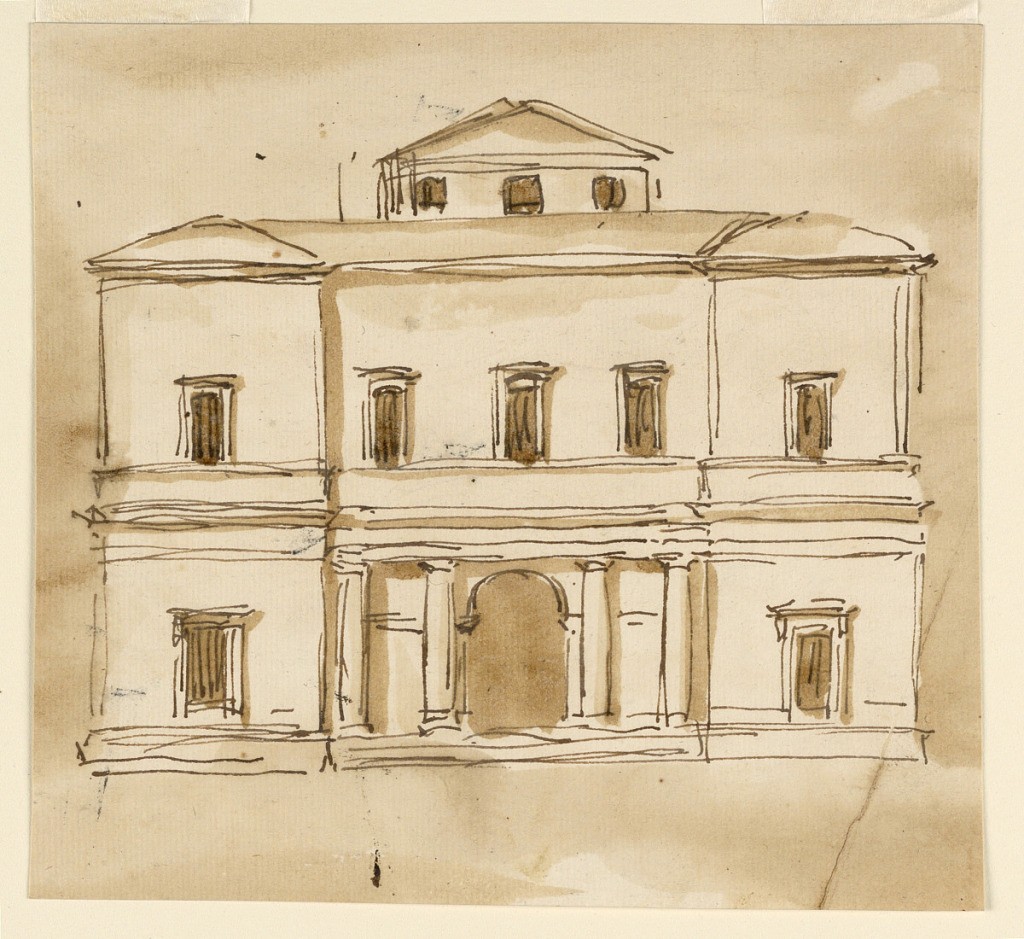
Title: Elevation of a villa
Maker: Giuseppe Barberi, Italian, 1746–1809
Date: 1780–1790
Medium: Pen and brown ink, brush and brown wash on off-white laid paper
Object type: Drawing
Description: In the ground floor of the central section: arched doorway flanked by pairs of embedded Doric columns; in the top floor: three windows. Slightly projecting lateral sections with a window in either floor. A mansard with triangular pediment in the central rear.